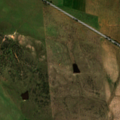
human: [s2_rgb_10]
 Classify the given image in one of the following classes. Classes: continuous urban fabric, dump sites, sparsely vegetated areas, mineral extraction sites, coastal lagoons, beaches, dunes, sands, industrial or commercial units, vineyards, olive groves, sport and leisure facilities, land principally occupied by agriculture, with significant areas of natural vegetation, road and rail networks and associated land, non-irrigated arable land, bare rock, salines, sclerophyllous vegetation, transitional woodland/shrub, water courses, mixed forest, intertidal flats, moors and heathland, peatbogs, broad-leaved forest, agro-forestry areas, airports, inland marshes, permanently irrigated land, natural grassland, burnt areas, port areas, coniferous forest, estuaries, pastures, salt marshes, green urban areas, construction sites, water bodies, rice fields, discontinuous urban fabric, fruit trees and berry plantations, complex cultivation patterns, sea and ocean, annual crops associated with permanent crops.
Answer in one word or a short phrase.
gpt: non-irrigated arable land, transitional woodland/shrub